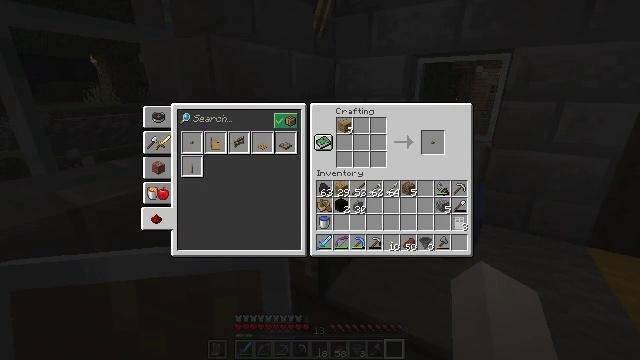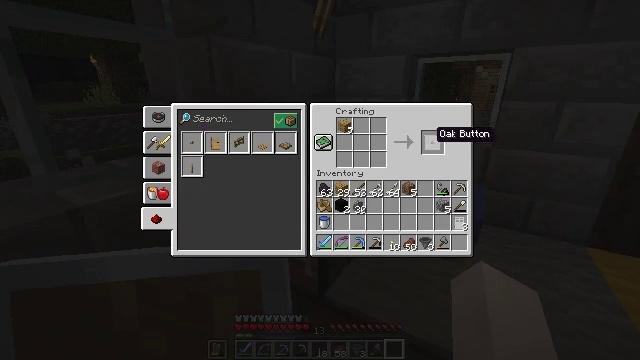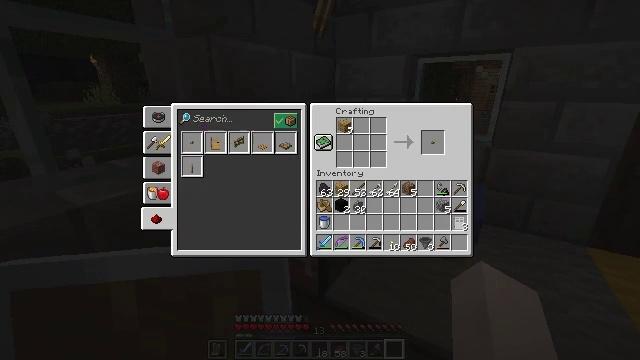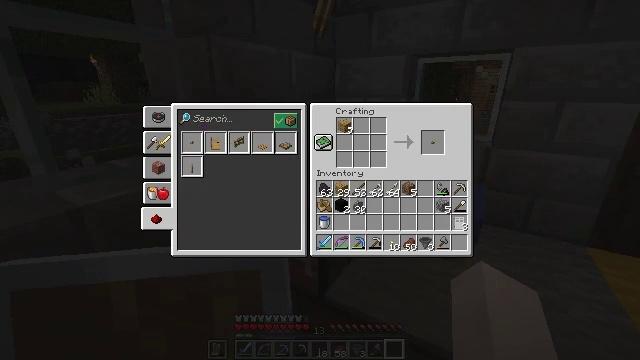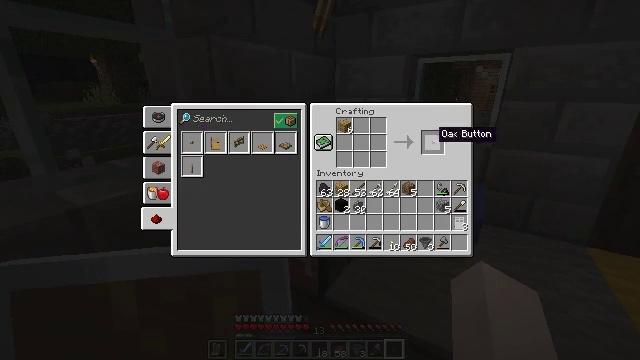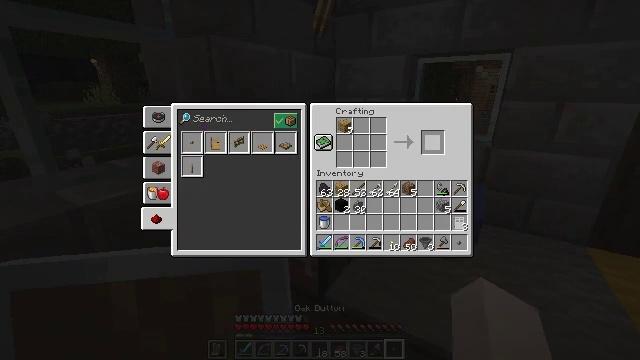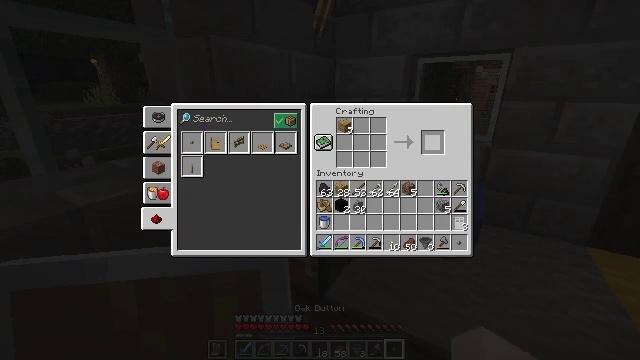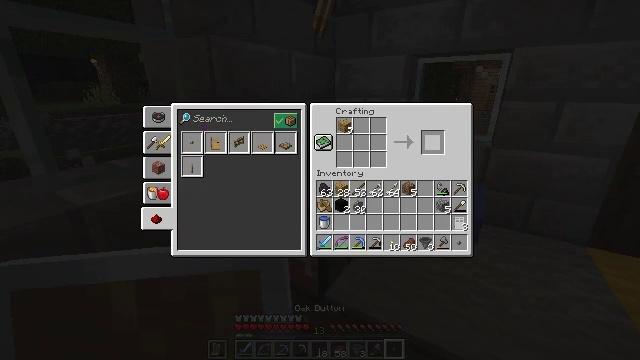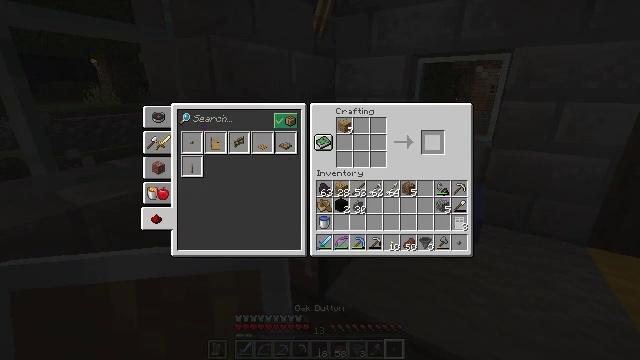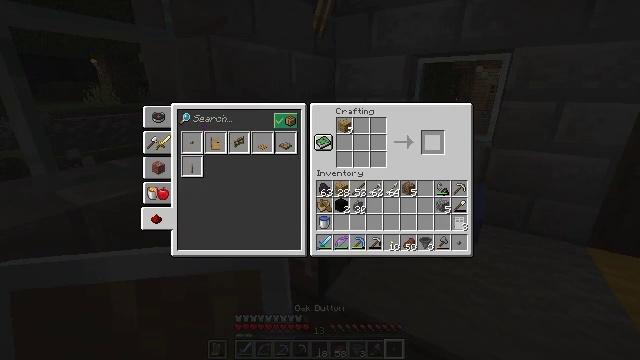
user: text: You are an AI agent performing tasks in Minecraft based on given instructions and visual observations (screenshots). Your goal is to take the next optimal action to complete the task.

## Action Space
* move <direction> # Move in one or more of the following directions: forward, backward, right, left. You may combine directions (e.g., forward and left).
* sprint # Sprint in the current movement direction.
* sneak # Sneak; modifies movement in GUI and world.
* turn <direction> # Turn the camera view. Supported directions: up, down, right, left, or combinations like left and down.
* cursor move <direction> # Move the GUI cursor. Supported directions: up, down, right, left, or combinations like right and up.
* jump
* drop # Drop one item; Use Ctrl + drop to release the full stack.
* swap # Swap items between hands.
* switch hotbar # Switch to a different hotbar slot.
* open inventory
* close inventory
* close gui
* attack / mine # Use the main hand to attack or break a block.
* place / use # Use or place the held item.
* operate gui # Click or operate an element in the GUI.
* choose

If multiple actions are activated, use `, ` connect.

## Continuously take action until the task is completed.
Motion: motion action
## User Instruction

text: Use the crafting table to create an oak button.
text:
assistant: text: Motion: sneak, cursor move right and up
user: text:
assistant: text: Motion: sneak, cursor move right
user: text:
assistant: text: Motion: sneak
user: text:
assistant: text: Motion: sneak, cursor move left
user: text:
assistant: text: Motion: sneak, operate gui
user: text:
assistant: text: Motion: sneak, operate gui
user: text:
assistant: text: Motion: sneak
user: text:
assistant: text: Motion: sneak
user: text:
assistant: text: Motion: no_op
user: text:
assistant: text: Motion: no_op